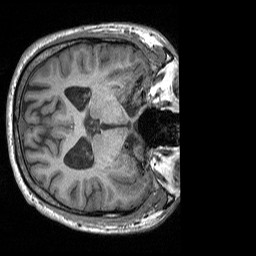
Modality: T1w
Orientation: axial
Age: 31
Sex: male
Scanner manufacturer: siemens
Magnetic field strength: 3 T
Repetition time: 1.9 s
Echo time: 0.00252 s